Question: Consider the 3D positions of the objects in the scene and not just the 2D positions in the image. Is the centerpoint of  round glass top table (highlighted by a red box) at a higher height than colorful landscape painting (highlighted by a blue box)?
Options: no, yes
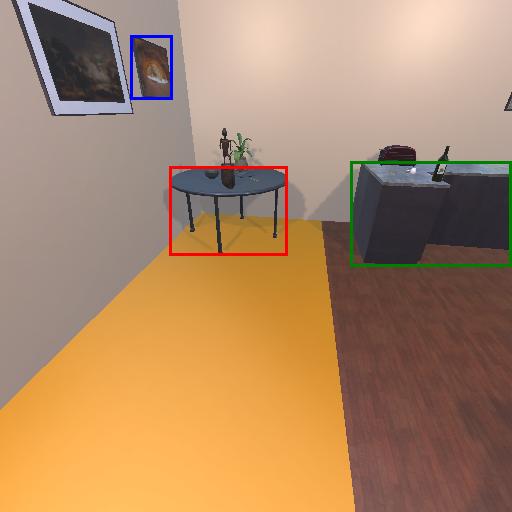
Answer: no